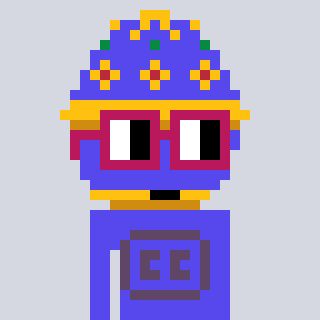
a pixel art character with square dark red glasses, a faberge-shaped head and a computerblue-colored body on a cool background